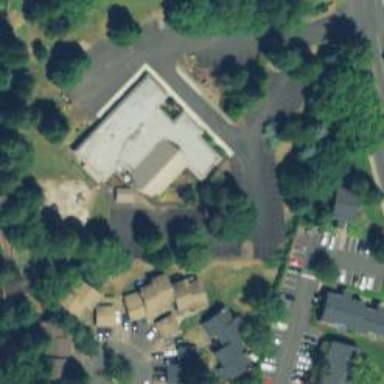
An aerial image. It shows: Kindergarten.